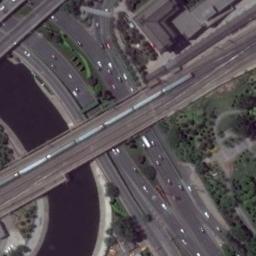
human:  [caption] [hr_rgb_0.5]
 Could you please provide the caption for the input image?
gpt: These railways go through a block and some roads and a river are under the railway .

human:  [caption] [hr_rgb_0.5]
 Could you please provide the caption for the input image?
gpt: There are many trees in the middle of the two railways .

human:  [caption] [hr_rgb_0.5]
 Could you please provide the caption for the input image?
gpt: The railway is next to some trees and houses .

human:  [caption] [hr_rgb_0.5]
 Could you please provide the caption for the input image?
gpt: There are many cars on the road beside the railway .

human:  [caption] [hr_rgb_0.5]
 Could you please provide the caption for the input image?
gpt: The railway is on a bridge with one train on it and a river below .